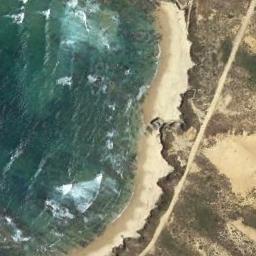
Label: beach